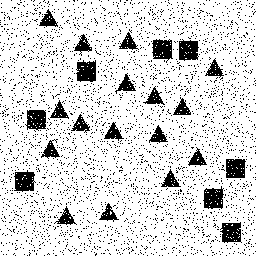
Squares: 8
Triangles: 16
Stars: 0
Total shapes: 24